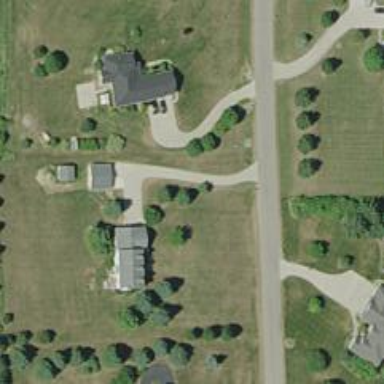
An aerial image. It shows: Driveway.